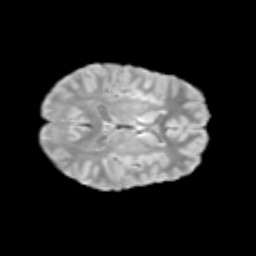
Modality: T2w
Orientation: axial
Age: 12
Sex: female
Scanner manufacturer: siemens
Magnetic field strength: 3 T
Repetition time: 3.8 s
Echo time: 0.07 s